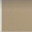
Piece: xx